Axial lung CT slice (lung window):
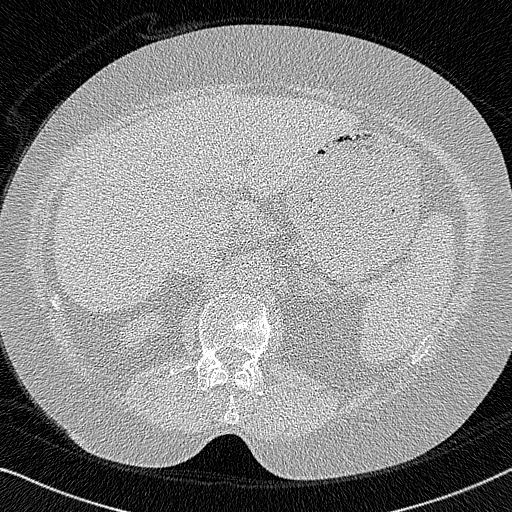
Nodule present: no